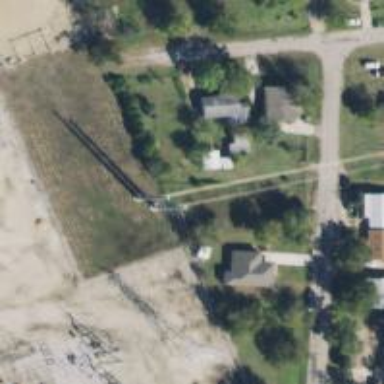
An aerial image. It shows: Power pole.